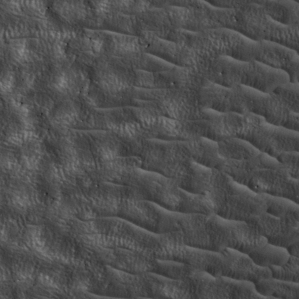
Label: non_frost